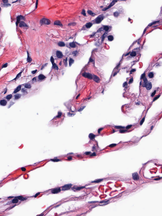
Tumor epithelial tissue: no
Tumor-associated stroma tissue: no
Normal tissue: yes